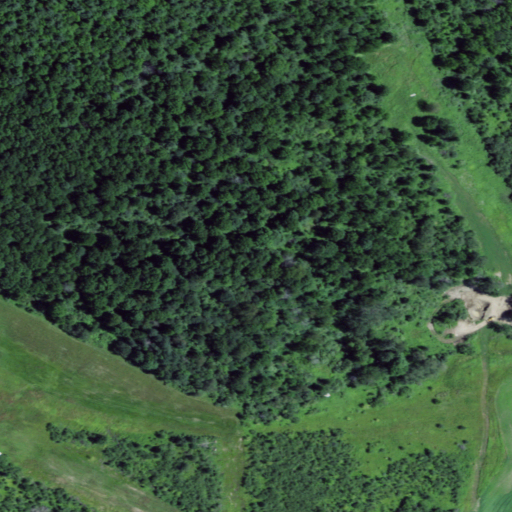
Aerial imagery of mountain in New York named Cobble Knob containing deciduous forest, pasture, mixed forest, woody wetlands, and cultivated crops